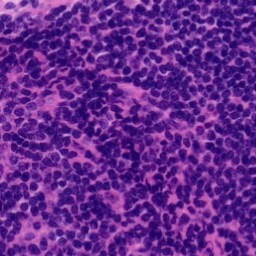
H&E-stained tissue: Tonsil